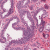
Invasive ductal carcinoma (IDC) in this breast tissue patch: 0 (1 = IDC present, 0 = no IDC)